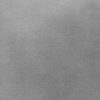
Label: dusty